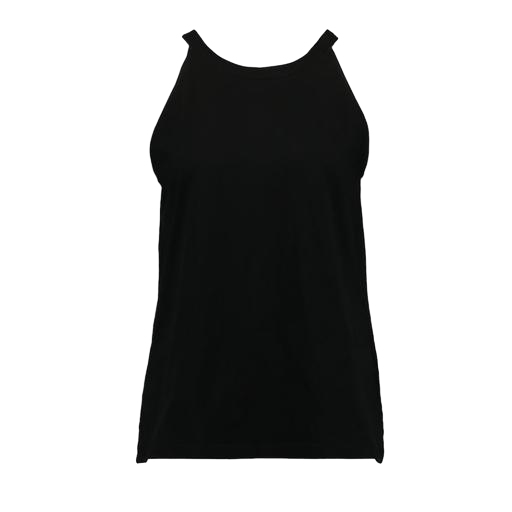
black jersey y-back tank, black high-neck racerback, black high-neck tank top, white background